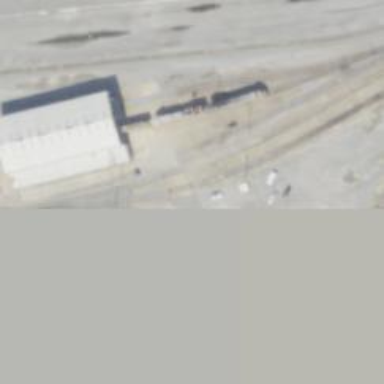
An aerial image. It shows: View of railway yard.